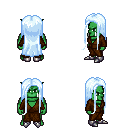
a pixel art fantasy rpg character, male body template, orc, green skin, brown robe, white pants, white cyan extra-long hairstyle, metal boots, four views (front, back, left, right), 2x2 character sprite sheet, small pixel art, hard edges, no anti-aliasing